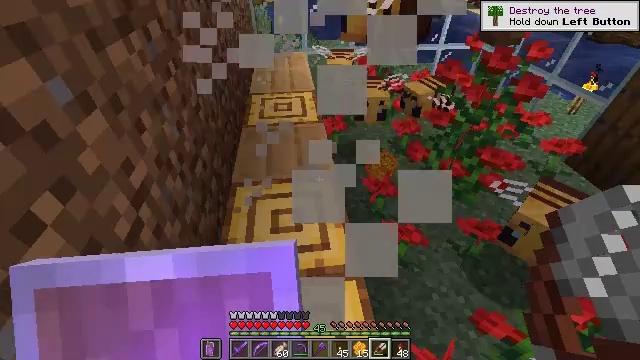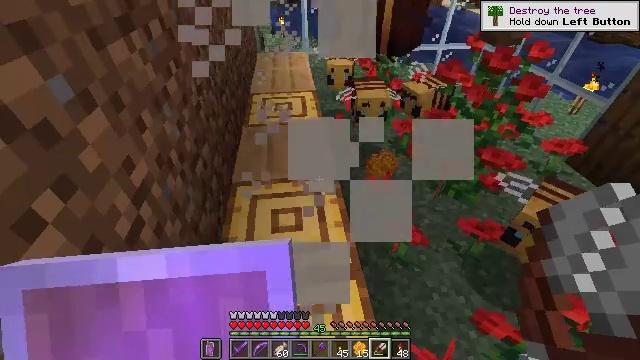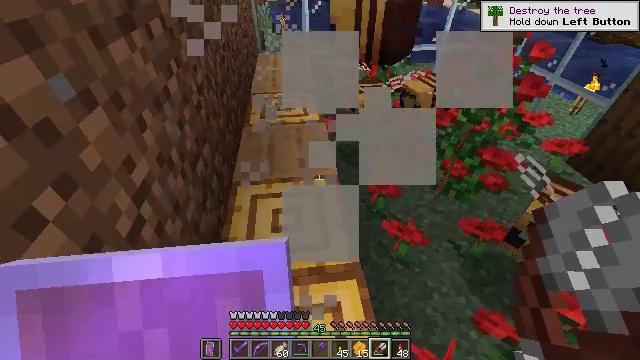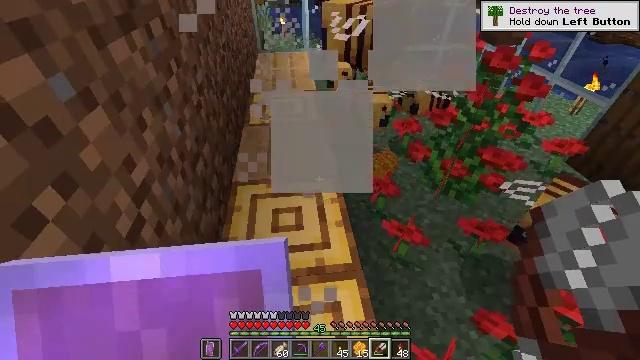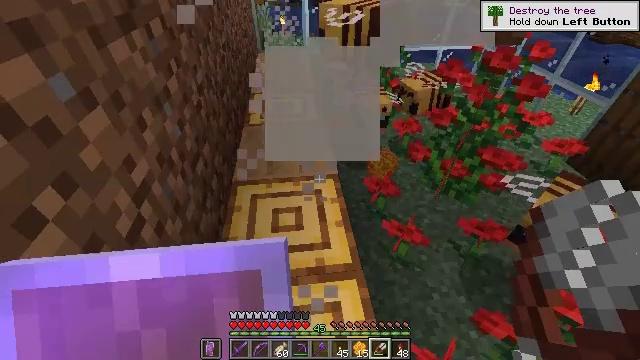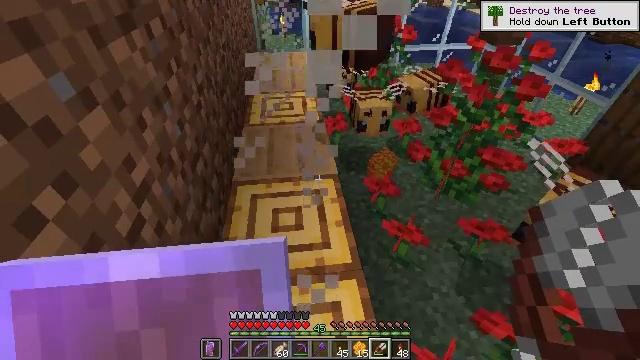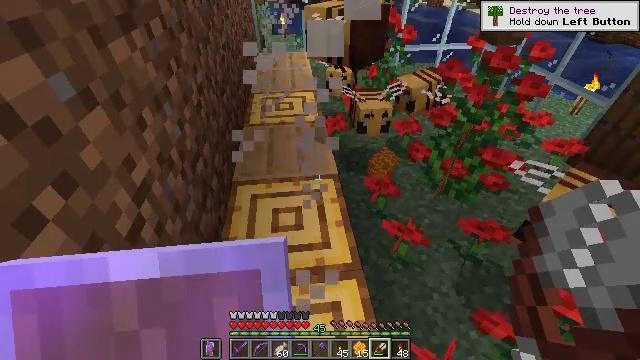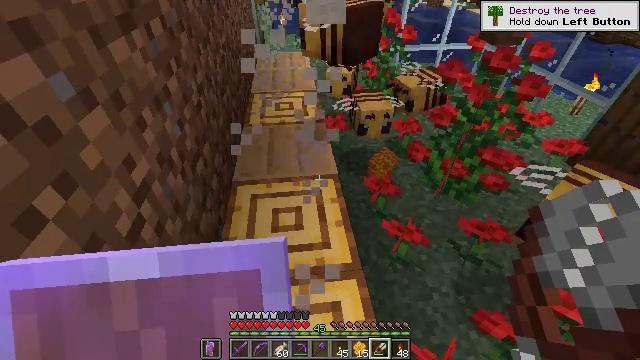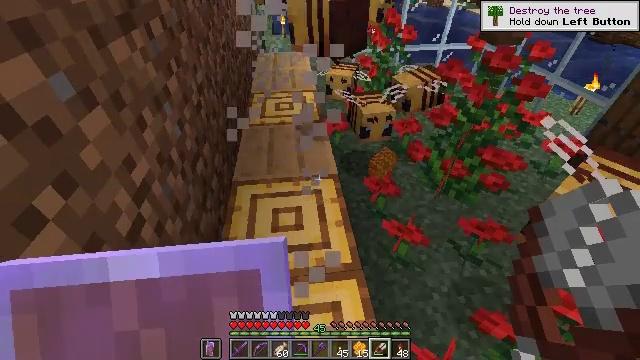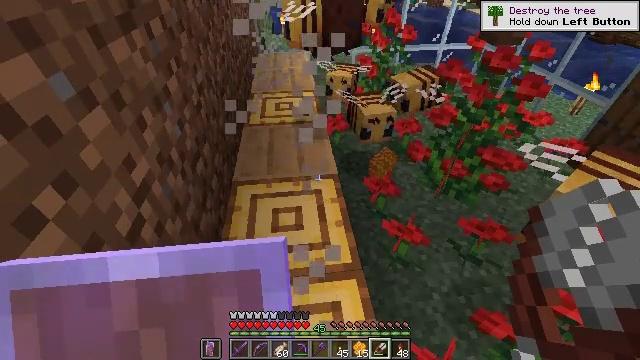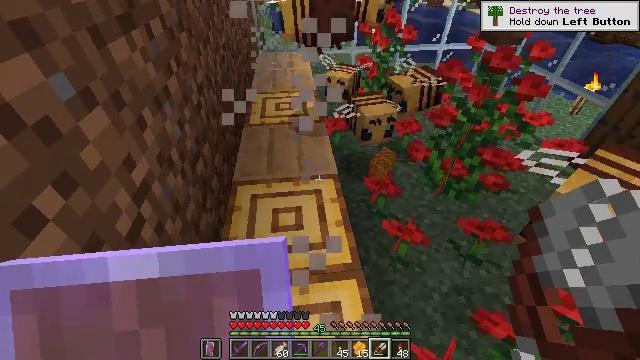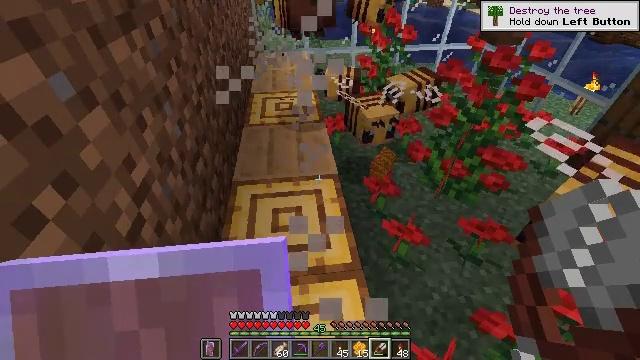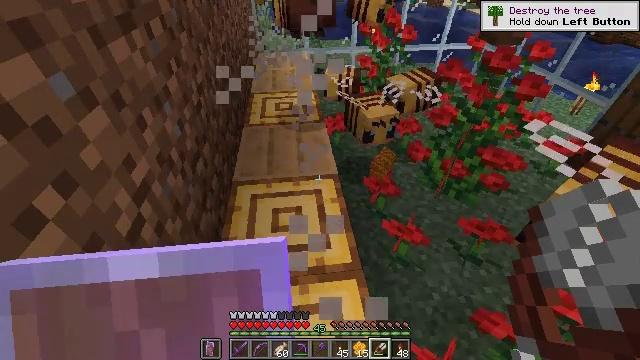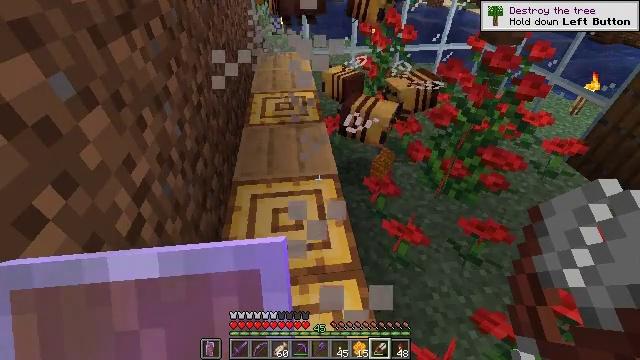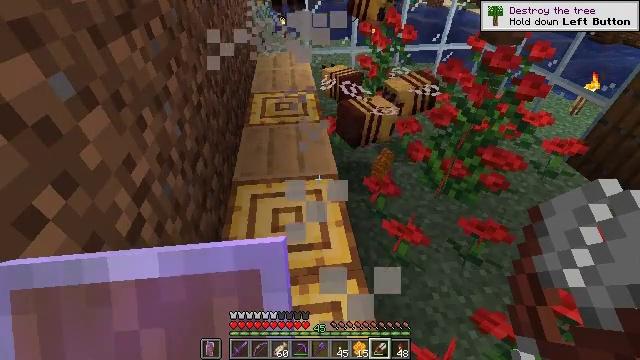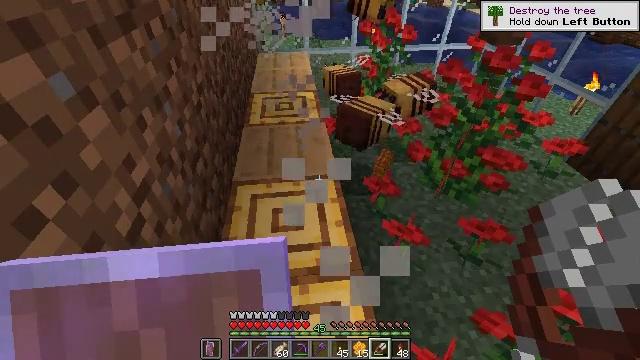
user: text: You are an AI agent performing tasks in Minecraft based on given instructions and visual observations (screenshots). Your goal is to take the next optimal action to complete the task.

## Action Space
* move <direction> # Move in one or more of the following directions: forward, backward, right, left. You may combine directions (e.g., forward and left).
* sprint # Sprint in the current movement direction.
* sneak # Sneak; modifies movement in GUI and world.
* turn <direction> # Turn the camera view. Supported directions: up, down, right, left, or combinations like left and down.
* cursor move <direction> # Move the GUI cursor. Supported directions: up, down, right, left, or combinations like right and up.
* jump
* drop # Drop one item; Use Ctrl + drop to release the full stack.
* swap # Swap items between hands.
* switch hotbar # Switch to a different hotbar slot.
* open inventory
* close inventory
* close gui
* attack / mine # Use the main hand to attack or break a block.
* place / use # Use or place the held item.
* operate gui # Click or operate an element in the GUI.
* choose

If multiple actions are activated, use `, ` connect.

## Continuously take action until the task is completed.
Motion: motion action
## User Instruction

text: Obtain the light blue shulker box by mining it.
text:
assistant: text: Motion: no_op
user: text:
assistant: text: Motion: no_op
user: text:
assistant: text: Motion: no_op
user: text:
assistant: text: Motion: no_op
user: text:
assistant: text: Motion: no_op
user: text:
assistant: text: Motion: no_op
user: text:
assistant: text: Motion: no_op
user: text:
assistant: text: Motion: no_op
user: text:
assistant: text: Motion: no_op
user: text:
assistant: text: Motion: no_op
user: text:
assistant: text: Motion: no_op
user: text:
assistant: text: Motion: no_op
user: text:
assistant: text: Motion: no_op
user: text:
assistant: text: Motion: no_op
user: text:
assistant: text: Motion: no_op
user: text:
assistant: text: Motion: no_op
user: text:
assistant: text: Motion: no_op
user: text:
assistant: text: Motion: no_op
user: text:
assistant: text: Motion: turn down
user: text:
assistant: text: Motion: no_op
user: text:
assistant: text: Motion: no_op
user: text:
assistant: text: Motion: no_op
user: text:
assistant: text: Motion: no_op
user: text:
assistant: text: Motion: turn down
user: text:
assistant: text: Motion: turn down
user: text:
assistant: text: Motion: turn down
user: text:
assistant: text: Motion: no_op
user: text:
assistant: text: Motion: no_op
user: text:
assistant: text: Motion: no_op
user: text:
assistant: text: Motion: no_op